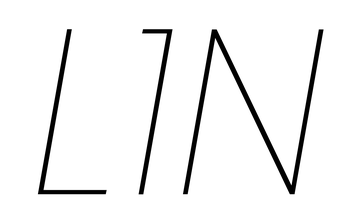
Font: Poppins-ThinItalic